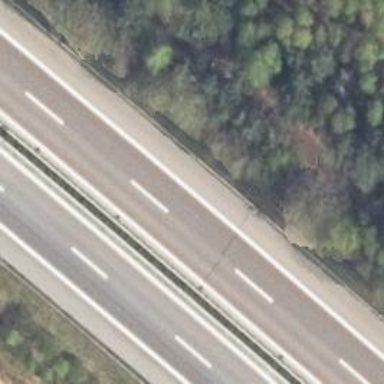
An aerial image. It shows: Asphalt motorway.